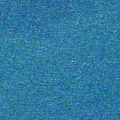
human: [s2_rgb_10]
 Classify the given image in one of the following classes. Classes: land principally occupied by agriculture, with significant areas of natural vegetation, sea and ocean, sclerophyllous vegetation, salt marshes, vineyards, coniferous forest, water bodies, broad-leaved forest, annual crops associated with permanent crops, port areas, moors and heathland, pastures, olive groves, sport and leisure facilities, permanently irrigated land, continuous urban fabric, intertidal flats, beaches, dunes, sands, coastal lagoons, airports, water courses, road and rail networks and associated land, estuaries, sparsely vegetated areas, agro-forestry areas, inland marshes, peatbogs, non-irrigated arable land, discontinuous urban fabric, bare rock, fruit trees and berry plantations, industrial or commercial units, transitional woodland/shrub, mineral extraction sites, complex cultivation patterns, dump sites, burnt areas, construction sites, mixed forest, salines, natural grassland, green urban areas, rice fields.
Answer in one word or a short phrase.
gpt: sea and ocean